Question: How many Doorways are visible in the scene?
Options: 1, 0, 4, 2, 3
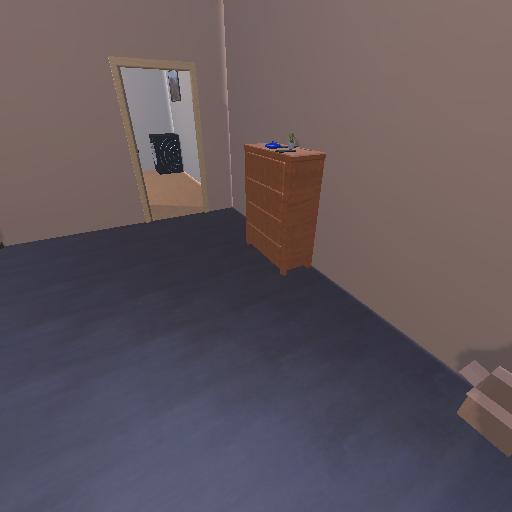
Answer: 1